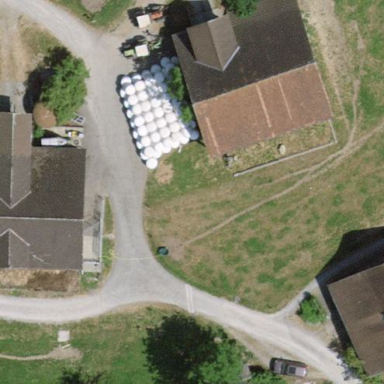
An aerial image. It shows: Farmyard area.